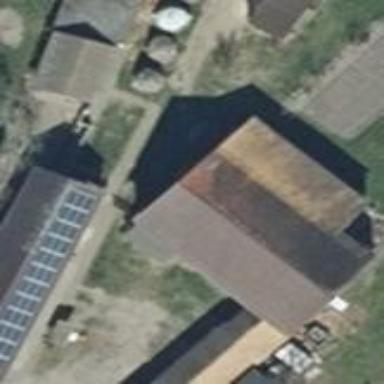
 where the roof is oriented along the structure."